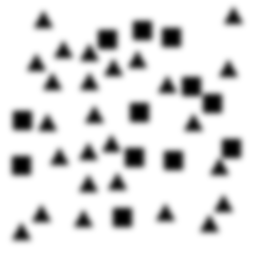
Squares: 12
Triangles: 26
Stars: 0
Total shapes: 38